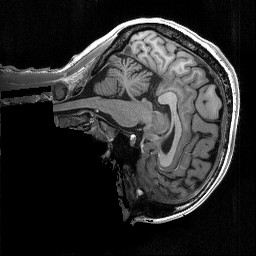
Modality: T1w
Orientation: sagittal
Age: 31
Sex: female
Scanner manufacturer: siemens
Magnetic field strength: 3 T
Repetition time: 2.3 s
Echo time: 0.00298 s